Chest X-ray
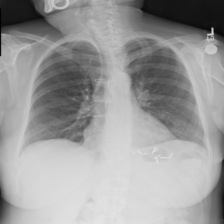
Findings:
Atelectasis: negative
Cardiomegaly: negative
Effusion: negative
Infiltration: negative
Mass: negative
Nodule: negative
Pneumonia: negative
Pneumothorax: negative
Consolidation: negative
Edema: negative
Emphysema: negative
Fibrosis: negative
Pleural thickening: negative
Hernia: negative